Field crop: maize
Growth stage: 1
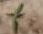
Species: atriplex